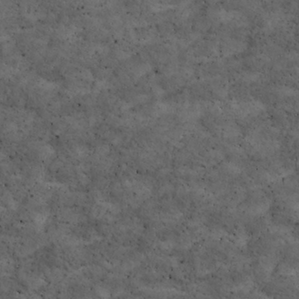
Label: non_frost